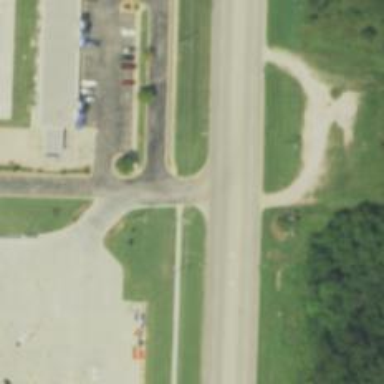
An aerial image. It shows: Stop road.